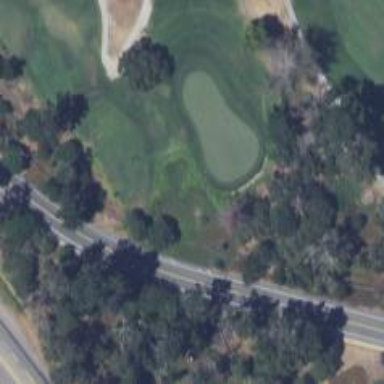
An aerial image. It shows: View of golf hole.